Question: Here is <URL>, I am using bootstrap grid system. The front page is not so bad, but if click on "Advanced Search" from the left sidebar, the page is all pushed to the left side of the screen, and there are no 30px gutter between the three columns for the main content area. Same problem goes to the search result page.
I've noticed this problem after upgrading to firefox 22.0, I tried to install "NoSquint 2.1.9" and set the global setting back to 80%, that didn't help. Also all other major browsers showing the same issue, lead me believe it's my CSS setting problem, but I looked everywhere and couldn't remember I did any changes.
Need to borrow someone's sharp eyes!
Thanks.
Update:
I apologize for that. Here is a screenshot of the main structure of the "Advanced Search" page where the entire layout is no longer centered in the browser. I couldn't see anything changed in the HTML.

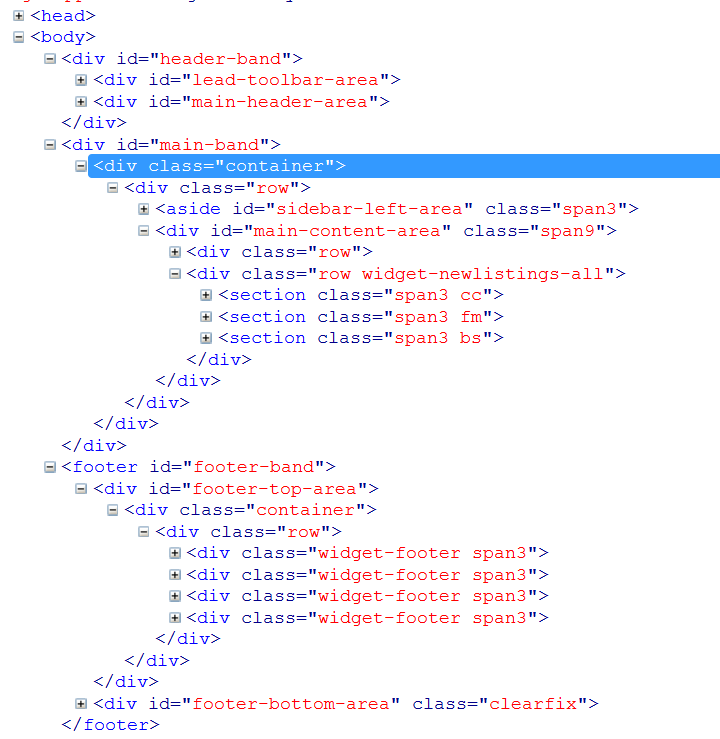
Answer: You have different Bootstrap css files on the pages which aren't displaying well.
On the home page you have <URL> which I think is the one you want on the search and advanced pages.
On the pages which aren't displaying well, add
'''
<link rel="stylesheet" href="http://bootstrap.netmorerealtor.com/css/bootstrap.css">
'''
to the head before
'''
<link rel="stylesheet" href="http://bootstrap.netmorerealtor.com/css/html.css">
'''
and remove
'''
<link rel="stylesheet" href="http://bootstrap.netmorerealtor.com/css/bootstrap.min.css">
'''
Hope this helps!